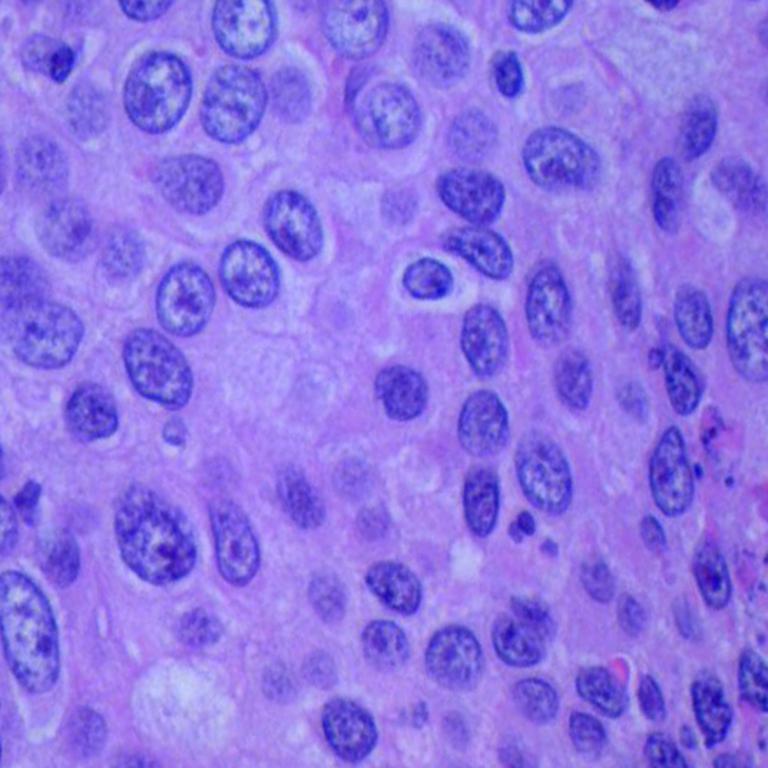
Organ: lung
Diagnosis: squamous carcinomas